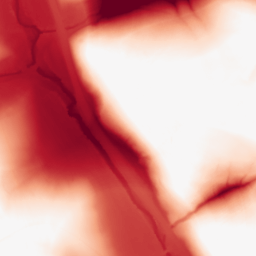
Category: morphological
Decomposition family: tophat
Decomposition parameters: size: 100
mode: black
Upsampling method: linear_exact
Upsampling parameters: scale: 8
Upsampling scale: 8